Question: I created an OGI bundle , named :
'''
com.sdl.ws.integration.profserv.webservice.connector.server.external.beans
'''
I can see the bundle under :
'''
http://localhost:4502/system/console/bundles
'''
Following is my JSP code , using which I am trying to access a bundlecontext
'''
<%@ page import="org.osgi.framework.BundleContext"%>
<%@ page import="org.osgi.framework.FrameworkUtil"%>
<%@ page import="com.sample.osgi.components.FormattingServiceImpl.*"%>
<%@ page import="org.osgi.service.cm.ConfigurationAdmin"%>
<%@ page import="org.osgi.service.cm.Configuration"%>
<%@ page import="org.osgi.service.packageadmin.PackageAdmin"%>
<%
BundleContext bundleContext = FrameworkUtil.getBundle(FormattingServiceImpl).getBundleContext();
%>
'''
I am getting the following error : FormattingServiceImpl cannot be resolved
I tried to use multiple ways to import the jar but nothing is working ,
Here is a structure how my bundle is configured :

I am stuck on the point how to access the bundle context from JSP , does any one has any suggestions / corrections ?
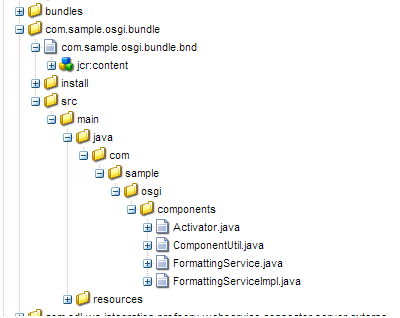
Answer: You're probably just missing the .class to refer to your FormattingServiceImpl class - the following works for me on a bare Apache Sling instance, using Sling's Resource interface instead of FormattingServiceImpl but with the same pattern:
'''
<%@ page import="org.osgi.framework.BundleContext"%>
<%@ page import="org.osgi.framework.FrameworkUtil"%>
<%@ page import="org.apache.sling.api.resource.Resource"%>
<%
BundleContext bc = FrameworkUtil.getBundle(Resource.class).getBundleContext();
%>
<%= bc %>
'''
That being said, there's IMO few valid use cases for getting a BundleContext in a JSP script, I would question the need for that in the first place.
Also, your code seems to indicate that FormattingServiceImpl is an implementation class and is exported by the bundle that defines it, that's usually also a bad idea. In general, bundles should only export packages containing the of the services that they provide.